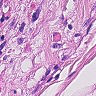
Metastatic tissue present: yes